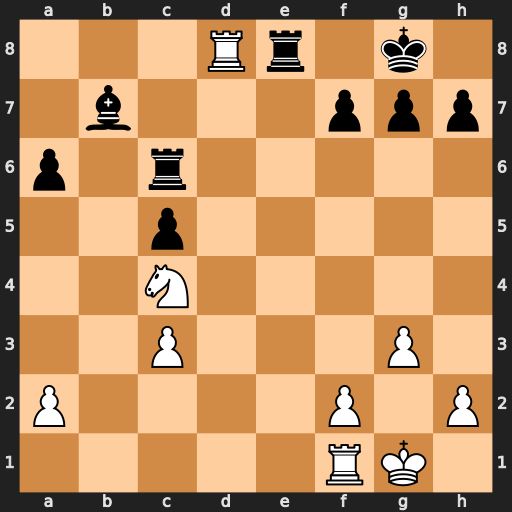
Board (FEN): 3Rr1k1/1b3ppp/p1r5/2p5/2N5/2P3P1/P4P1P/5RK1
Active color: w
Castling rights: -
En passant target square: -
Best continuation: Rxe8#